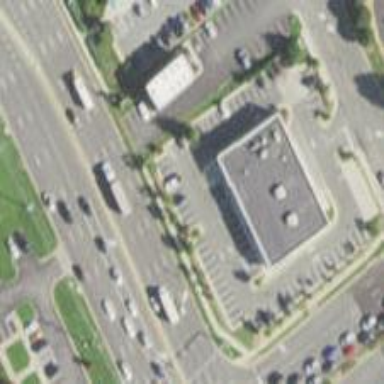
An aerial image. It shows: Parking space is available.